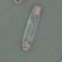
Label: civil